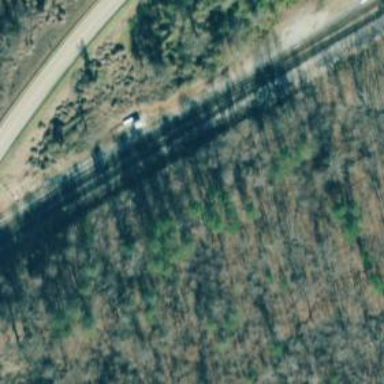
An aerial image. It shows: Railway track.